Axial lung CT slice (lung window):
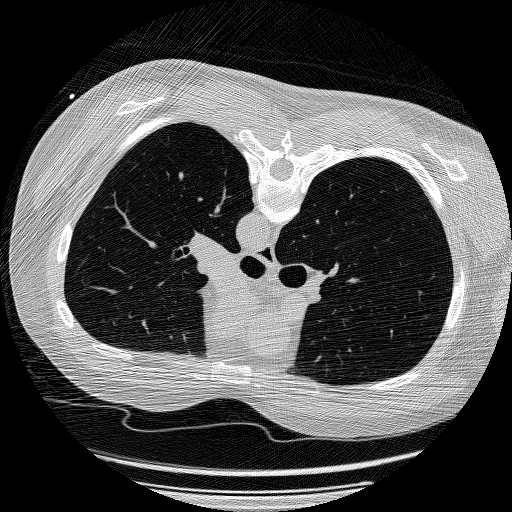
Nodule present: no